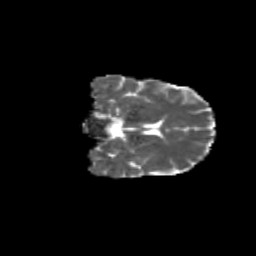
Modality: MD
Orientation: coronal
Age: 47
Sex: female
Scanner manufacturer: siemens
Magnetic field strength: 3 T
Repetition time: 4.71 s
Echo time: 0.0906 s